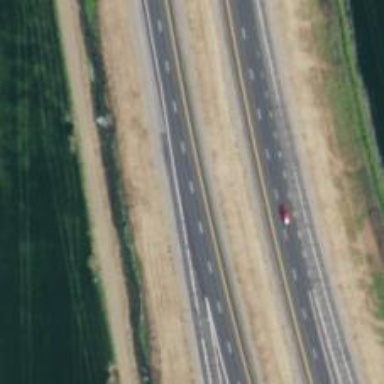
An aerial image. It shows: Motorway junction.